Question: i am trying to get inline graphs working in iPython notebook.. i begin by starting ipython with the command ipython notebook --pylab inline.
when i try to use the plot() function i get the following error

im running on OSX 10.6.8 and running ipython out of a virtualenv i have matplotlib and libpng installed
i also get this warning in the terminal
libpng warning: Application built with libpng-1.2.41 but running with 1.5.13
and plot() works normally when i use ipython in the terminal only when i use ipython notebook i get this error.. can someone help me with this..?
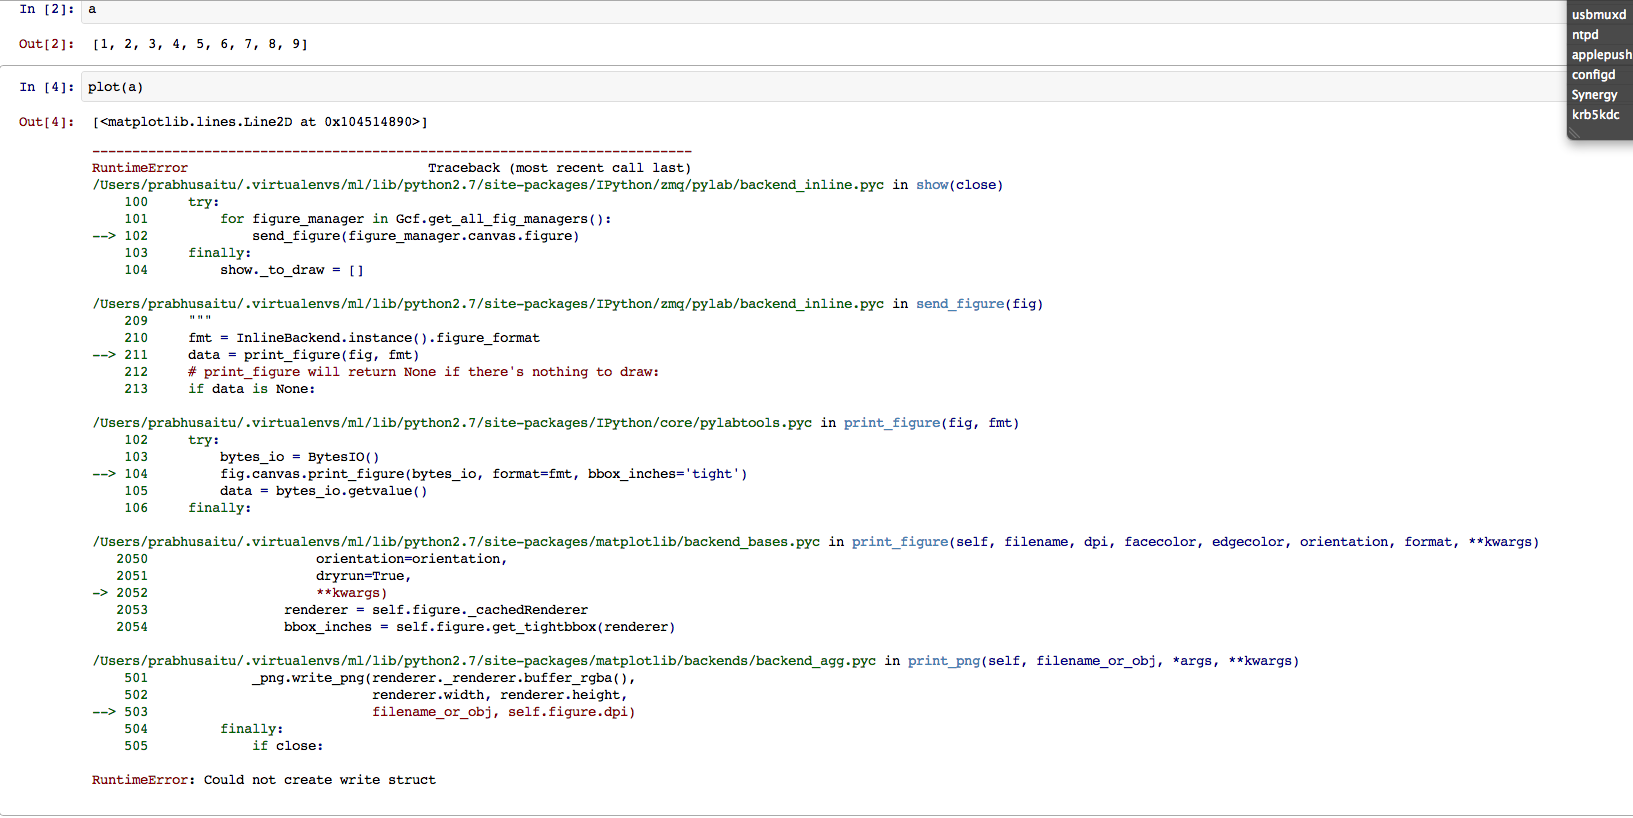
Answer: so i finally got this working..
first off i had to get all my outdated ports updated
first i did 'port selfupdate'
then 'sudo port update outdated'
after that i reinstalled ipython using mac ports
'sudo port install py27-ipython'
then i had to install tornado and pyzmq respectively as ipython depends on it
'sudo port install py27-tornado'
'sudo port install py27-zmq'
and then ran it from the terminal
ipython notebook --pylab inline
everything works fine now i can plot maps inline in ipython!
i guess the reason it didnt work before was some problems with pip maybe its installing matplotlib that is build only for libpng 1.2.41 ??... so anyways if anyone else faces this problem id suggest reinstalling all the libraries and ipython via mac ports thats the only thing that worked for me.